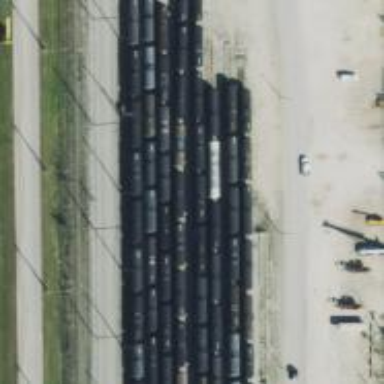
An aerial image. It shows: Railway yard in service.